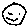
Label: smiley face